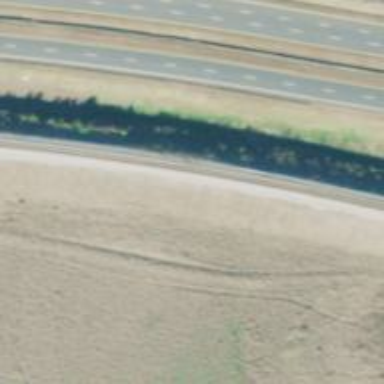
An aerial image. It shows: Railway track.